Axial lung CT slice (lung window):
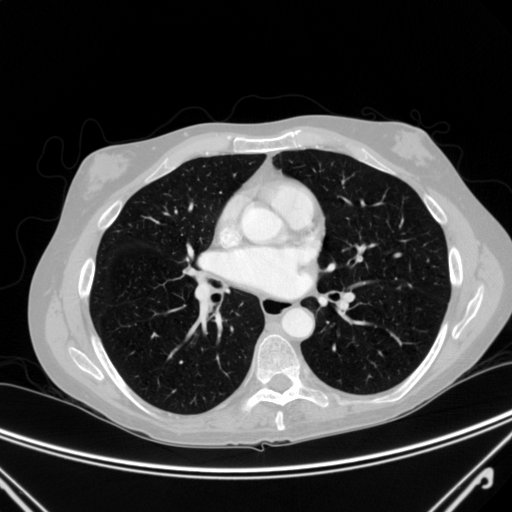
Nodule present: no